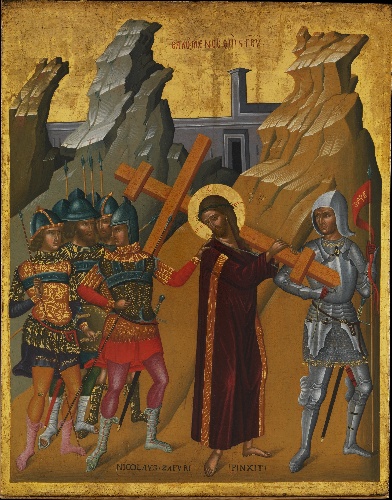
Title: Christ Bearing the Cross
Artist: Nicolaos Tzafouris
Artist bio: Greek, ca. 1455–1500/1501
Object type: Painting, icon
Classification: Paintings
Medium: Oil and tempera on wood, gold ground
Dimensions: 27 1/4 x 21 1/2 in. (69.2 x 54.6 cm)
Department: European Paintings
Credit line: Bashford Dean Memorial Collection, Funds from various donors, 1929
Accession year: 1929
Repository: Metropolitan Museum of Art, New York, NY
Tags: Soldiers|Men|Cross|Jesus|Bearing the Cross